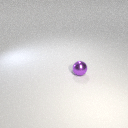
small purple metal sphere